Question: I'm trying to convert Unicode code points to percent encoded UTF-8 code units.
The Unicode -> UTF-8 conversion seems to be working correctly as shown by some testing with Hindi and Chinese characters which show up correctly in Notepad++ with UTF-8 encoding, and can be translated back properly.
I thought the percent encoding would be as simple as adding '%' in front of each UTF-8 code unit, but that doesn't quite work. Rather than the expected , I'm seeing (for the unicode U+5123).

What am I doing wrong?
Added code (note that utf8.h belongs to the UTF8-CPP library).
'''
#include <fstream>
#include <iostream>
#include <vector>
#include "utf8.h"
std::string unicode_to_utf8_units(int32_t unicode)
{
unsigned char u[5] = {0,0,0,0,0};
unsigned char *iter = u, *limit = utf8::append(unicode, u);
std::string s;
for (; iter != limit; ++iter) {
s.push_back(*iter);
}
return s;
}
int main()
{
std::ofstream ofs("test.txt", std::ios_base::out);
if (!ofs.good()) {
std::cout << "ofstream encountered a problem." << std::endl;
return 1;
}
utf8::uint32_t unicode = 0x5123;
auto s = unicode_to_utf8_units(unicode);
for (auto &c : s) {
ofs << "%" << c;
}
ofs.close();
return 0;
}
'''
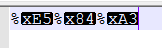
Answer: You actually need to convert byte values to the corresponding ASCII strings, for example:
'"e"' in UTF-8 is the value '{ 0xc3, 0xa9 }'. Please not that these are bytes, 'char' values in C++.
Each byte needs to be converted to: '"%C3"' and '"%C9"' respectively.
The best way to do so is to use <URL>:
'''
std::ostringstream out;
std::string utf8str = "Kuang ";
for (int i = 0; i < utf8str.length(); ++i) {
out << '%' << std::hex << std::uppercase << (int)(unsigned char)utf8str[i];
}
'''
Or in C++11:
'''
for (auto c: utf8str) {
out << '%' << std::hex << std::uppercase << (int)(unsigned char)c;
}
'''
Please note that the bytes need to be cast to 'int', because else the '<<' operator will use the litteral binary value.
First casting to 'unsigned char' is needed because otherwise, the sign bit will propagate to the 'int' value, causing output of negative values like 'FFFFFFE5'.